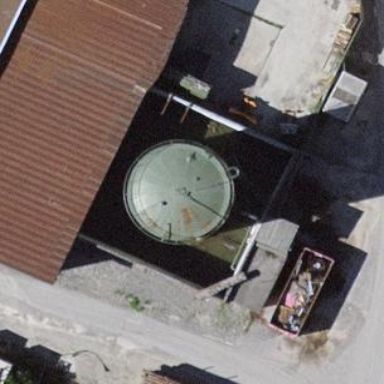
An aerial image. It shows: Silo structure.